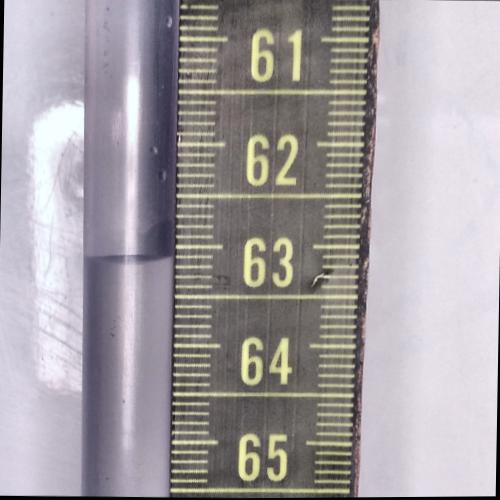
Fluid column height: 63.1 cm